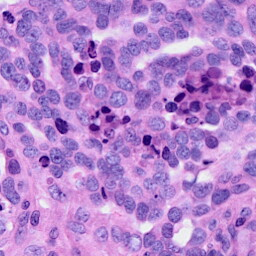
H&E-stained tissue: Ovarian